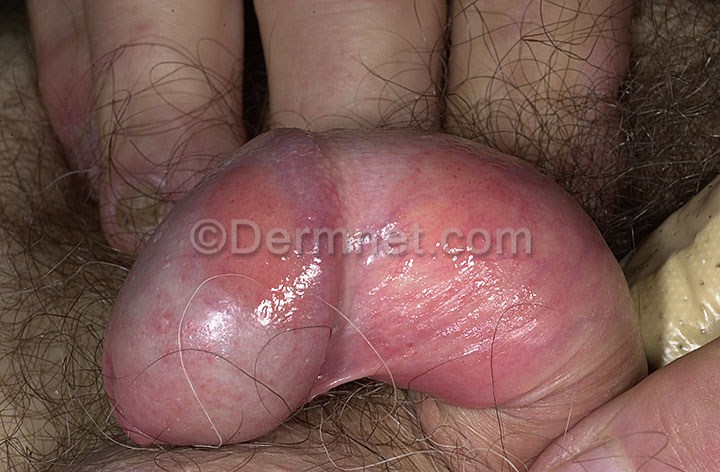
Disease: Tinea Ringworm Candidiasis and other Fungal Infections